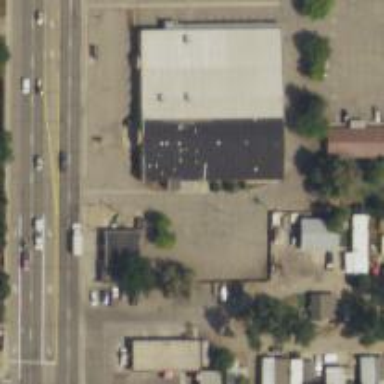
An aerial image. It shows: Building that houses bowling alley.